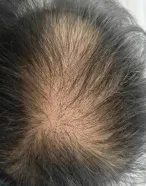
Hair and MRI of the patient. Hair of the patient (A).
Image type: medical_photograph (skin_photograph)